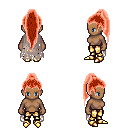
a pixel art fantasy rpg character, female body template, human, dark skin, gray tattered cape, gold greaves, red extra-long topknot hairstyle, gold boots, four views (front, back, left, right), 2x2 character sprite sheet, small pixel art, hard edges, no anti-aliasing